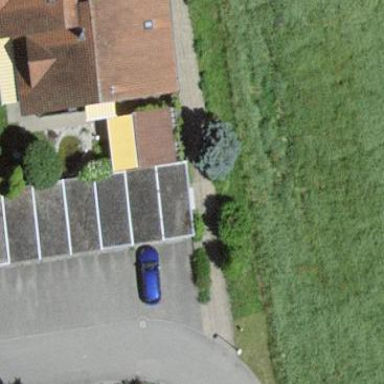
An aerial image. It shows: Flat roofed garages.